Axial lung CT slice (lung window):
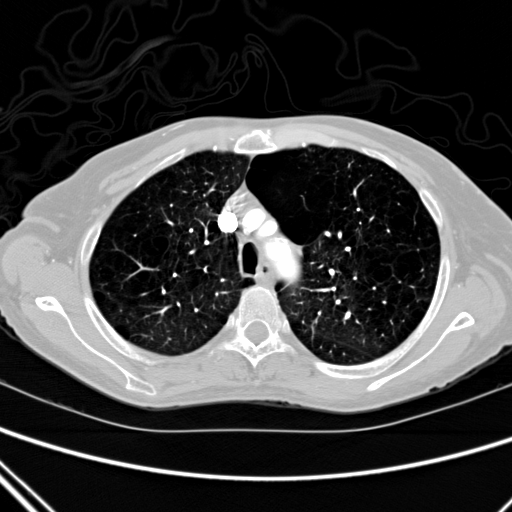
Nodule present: no